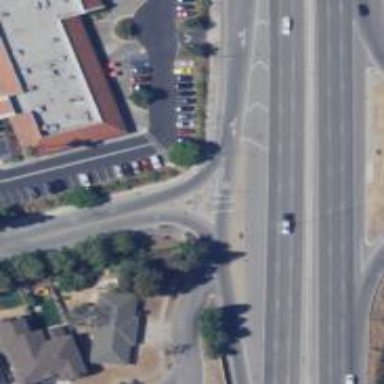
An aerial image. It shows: Solid stop line on the road.